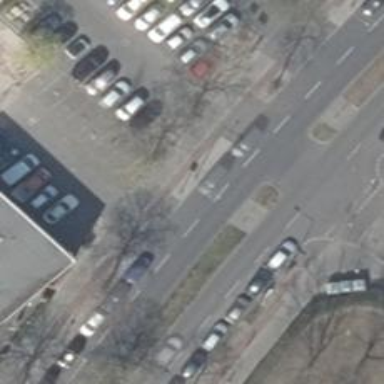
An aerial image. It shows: Uncontrolled footway crossing with pedestrian island.